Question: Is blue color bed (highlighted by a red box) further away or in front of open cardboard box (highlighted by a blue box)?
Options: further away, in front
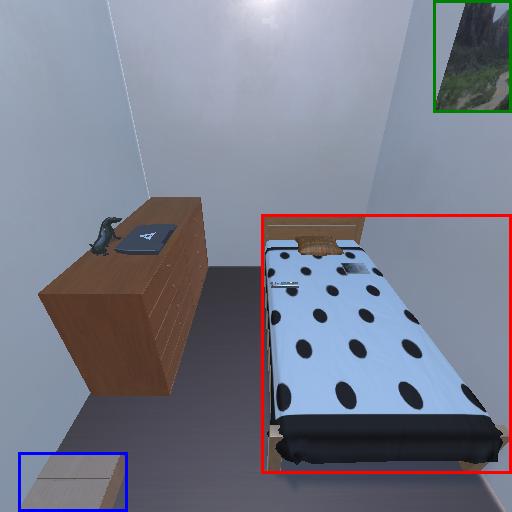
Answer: further away